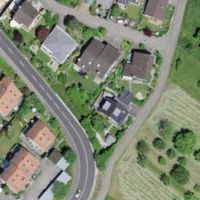
EUNIS habitat code: 55
Species observed at this site:
Argentina anserina